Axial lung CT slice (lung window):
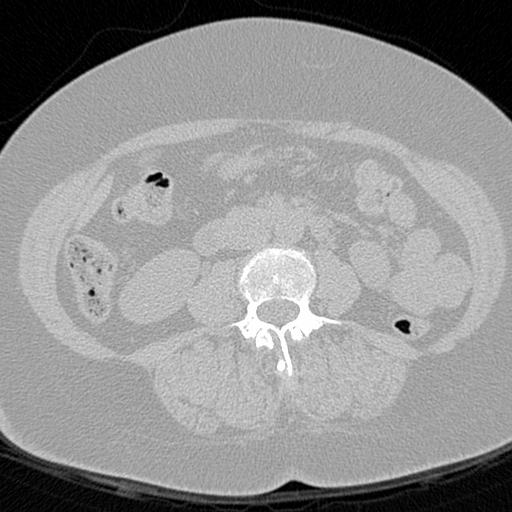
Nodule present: no